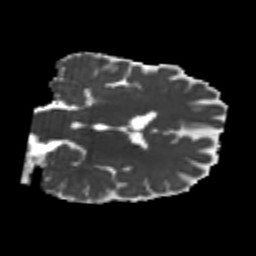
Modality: MD
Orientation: coronal
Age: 22
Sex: male
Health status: healthy
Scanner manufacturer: philips
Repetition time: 7.386 s
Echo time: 0.08599 s